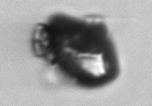
Label: Delphineis